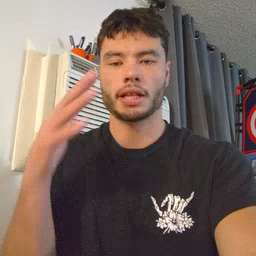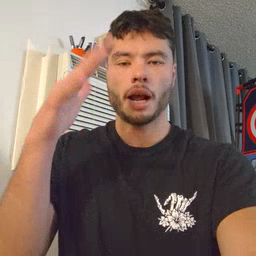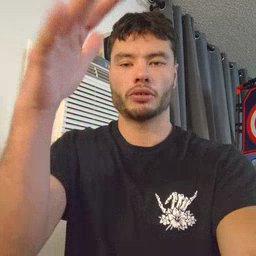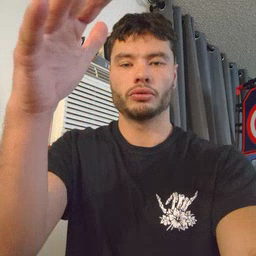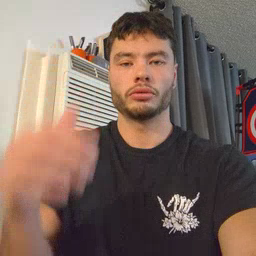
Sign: helicopter